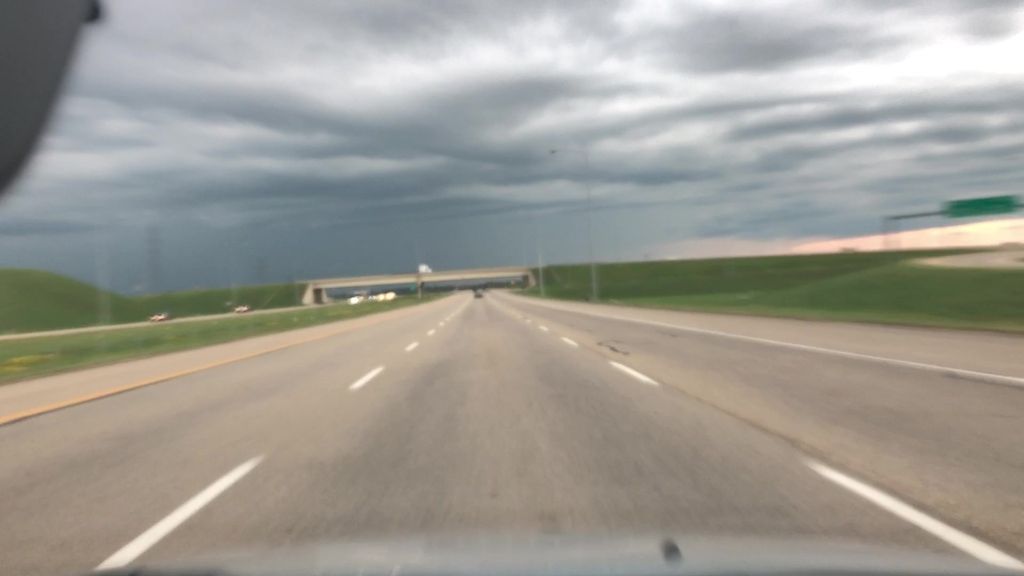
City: edmonton